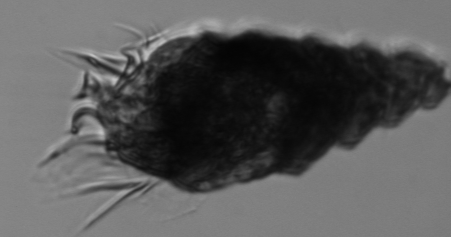
Label: Laboea_strobila